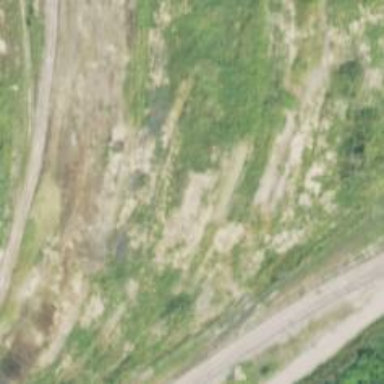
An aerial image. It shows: Disused railway spur line.